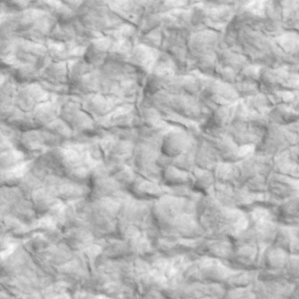
Label: non_frost